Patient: sex M, age 74
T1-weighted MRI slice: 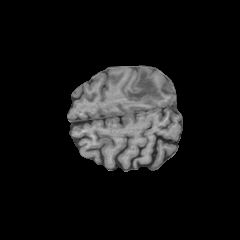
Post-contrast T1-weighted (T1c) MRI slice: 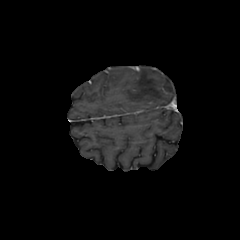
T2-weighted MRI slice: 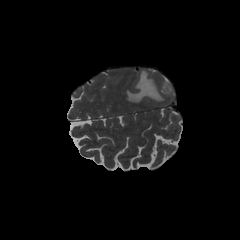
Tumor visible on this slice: yes
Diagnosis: Glioblastoma, IDH-wildtype
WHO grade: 4